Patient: sex M, age 55
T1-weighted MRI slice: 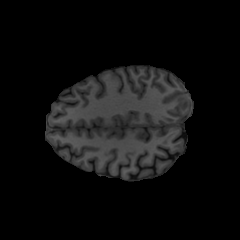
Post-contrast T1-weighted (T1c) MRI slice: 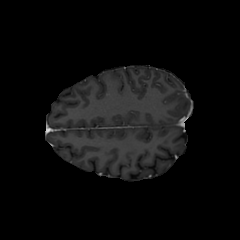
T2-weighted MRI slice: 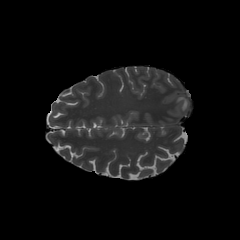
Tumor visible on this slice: yes
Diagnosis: Glioblastoma, IDH-wildtype
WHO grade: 4